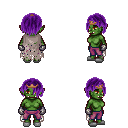
a pixel art fantasy rpg character, female body template, orc, green skin, gray tattered cape, magenta pants, purple bangs hairstyle, bronze tiara, metal gloves, white slippers, four views (front, back, left, right), 2x2 character sprite sheet, small pixel art, hard edges, no anti-aliasing